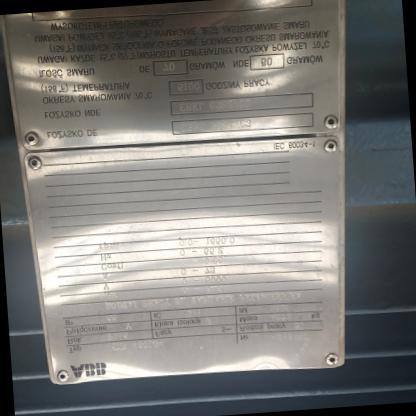
Klasa: tabliczka-znamionowa